Question: I'm trying to find effective binarization techniques for document images. I've currently implemented the niblack and sauvola thresholding algorithms and tried binarization based on histogram evaluation as well. Could someone please suggest other binarization methods that have proved to be effective?
Here's a sample degraded image I've been working with:

<URL>
Any suggestions will be much appreciated.
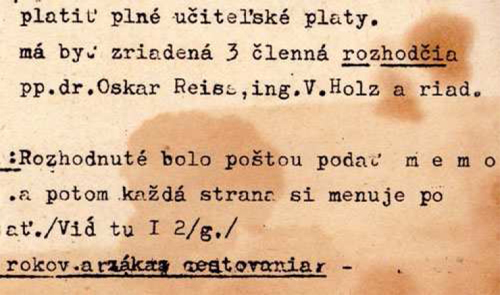
Answer: How about starting with simply adapting the threshold based on the local neighborhood?
'''
im = rgb2gray(im);
im = im2double(im);
f_makebw = @(I) im2bw(I.data, double(median(I.data(:)))/1.45);
bw = ~blockproc(im, [128 128], f_makebw);
'''
Result: